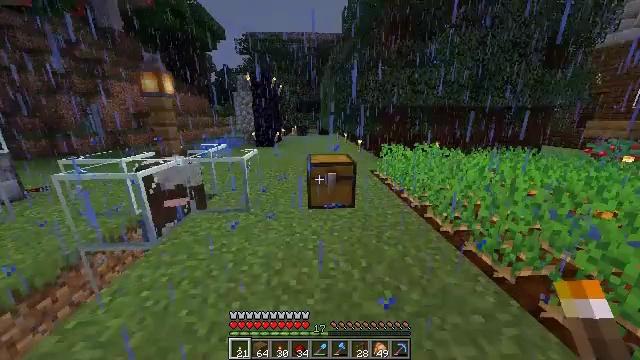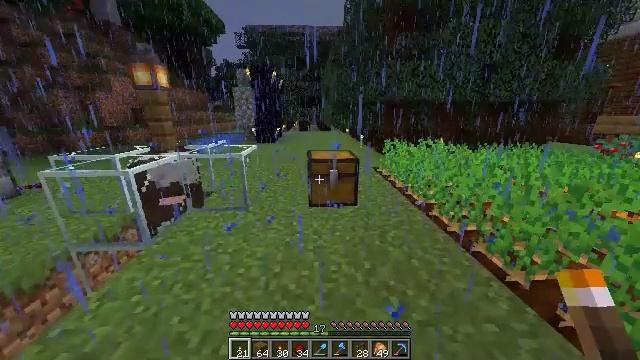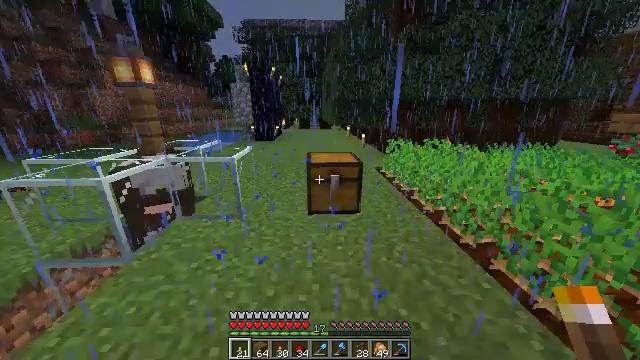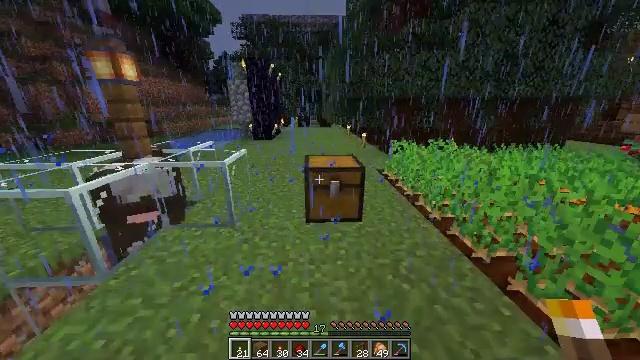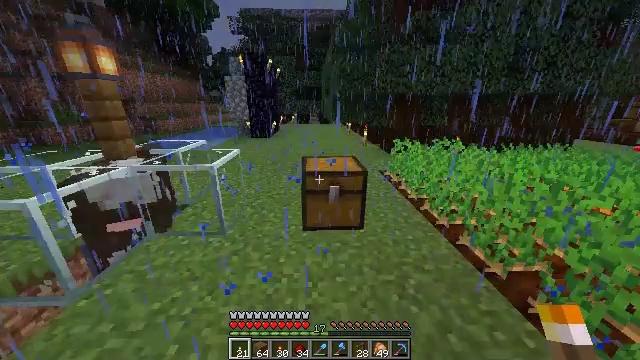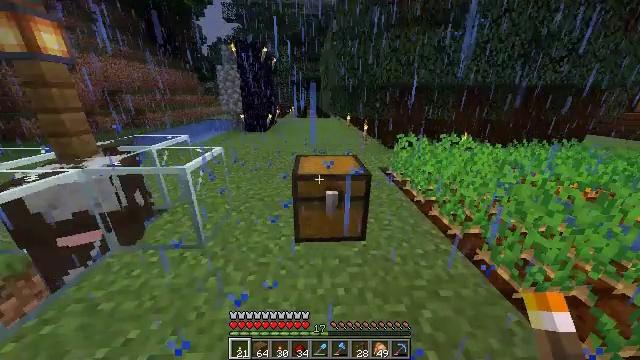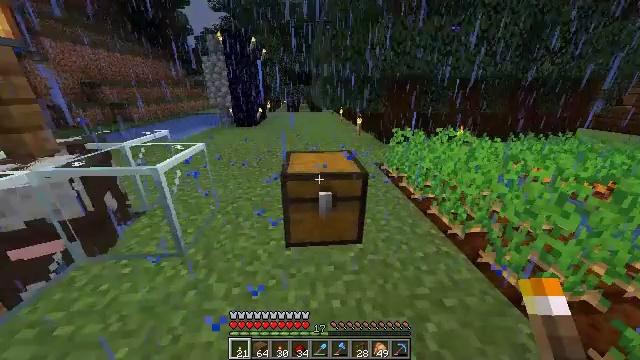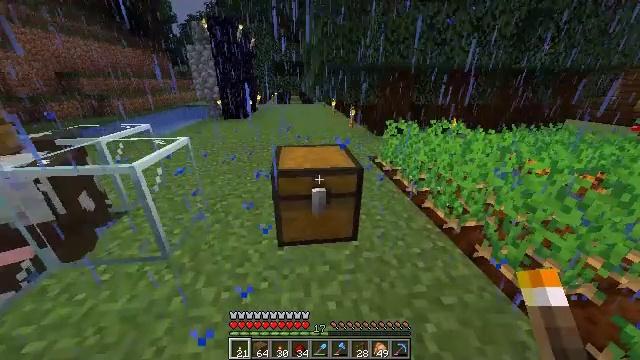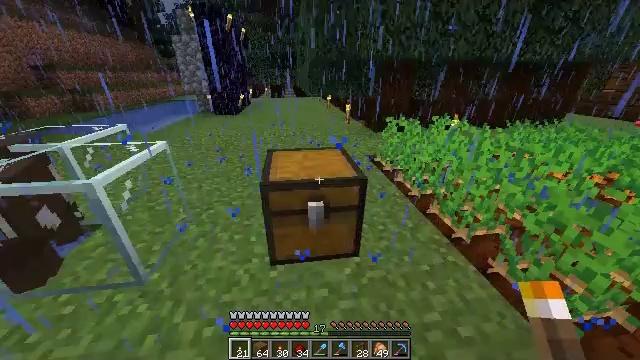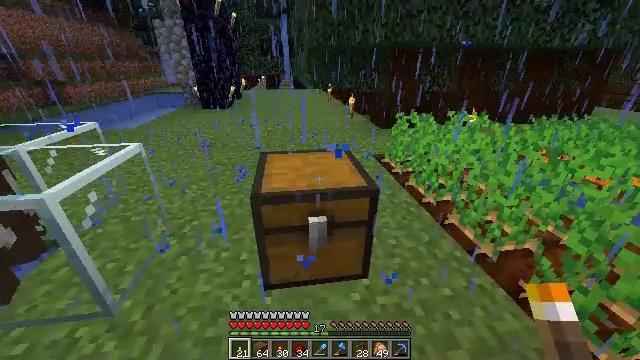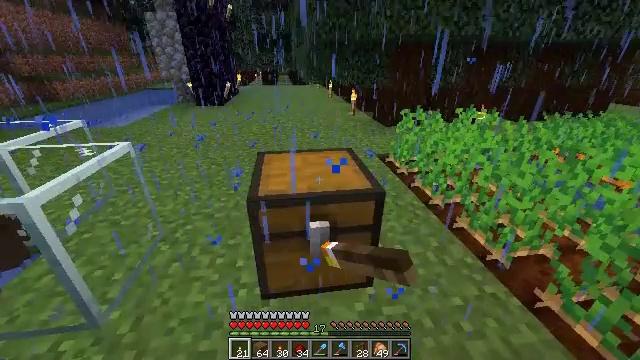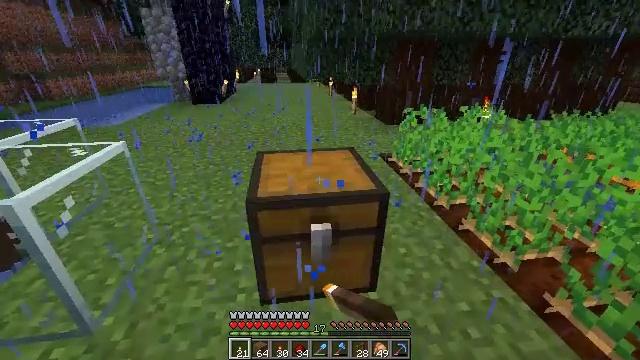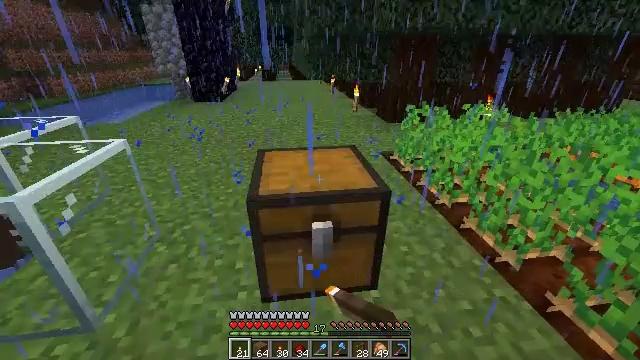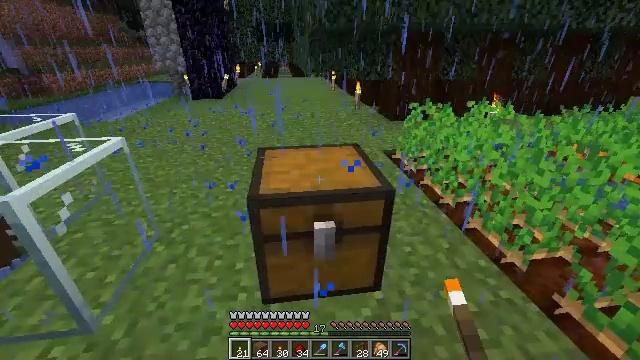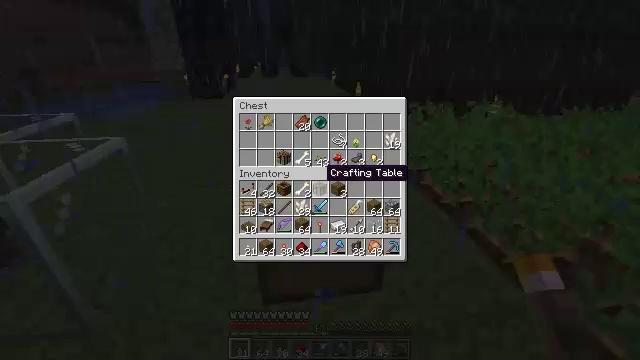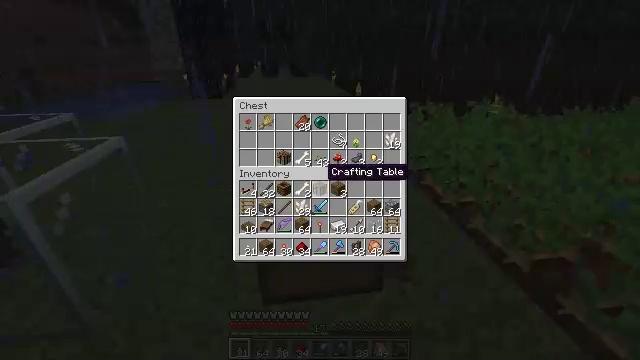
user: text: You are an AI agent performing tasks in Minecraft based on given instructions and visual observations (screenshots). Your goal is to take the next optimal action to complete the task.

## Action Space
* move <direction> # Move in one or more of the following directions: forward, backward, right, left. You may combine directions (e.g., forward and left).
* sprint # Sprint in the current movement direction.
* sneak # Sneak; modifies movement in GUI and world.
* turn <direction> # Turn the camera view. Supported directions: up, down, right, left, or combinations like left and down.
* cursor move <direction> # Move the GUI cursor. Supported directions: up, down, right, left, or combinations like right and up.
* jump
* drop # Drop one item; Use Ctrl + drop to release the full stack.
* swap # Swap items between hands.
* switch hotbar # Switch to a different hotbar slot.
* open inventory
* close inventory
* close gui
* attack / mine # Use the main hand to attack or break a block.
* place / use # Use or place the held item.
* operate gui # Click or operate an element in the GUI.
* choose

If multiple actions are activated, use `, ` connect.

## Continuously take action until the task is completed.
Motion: motion action
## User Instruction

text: Interact with the crafting table to create a spruce pressure plate.
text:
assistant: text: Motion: move forward, turn down
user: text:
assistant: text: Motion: move forward
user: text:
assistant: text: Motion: move forward
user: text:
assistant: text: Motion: move forward
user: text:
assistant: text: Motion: move forward, turn down
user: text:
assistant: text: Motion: move forward, turn right and down
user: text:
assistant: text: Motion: move forward, turn right and down
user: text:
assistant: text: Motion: turn right and down
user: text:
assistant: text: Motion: use / place
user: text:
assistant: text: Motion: use / place
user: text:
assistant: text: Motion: use / place
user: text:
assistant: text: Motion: use / place
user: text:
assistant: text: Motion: use / place
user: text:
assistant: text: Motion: no_op
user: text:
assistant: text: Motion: no_op
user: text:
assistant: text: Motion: no_op
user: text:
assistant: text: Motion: no_op
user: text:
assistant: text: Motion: no_op
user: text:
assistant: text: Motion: no_op
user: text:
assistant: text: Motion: no_op
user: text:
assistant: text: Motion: no_op
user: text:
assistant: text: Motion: no_op
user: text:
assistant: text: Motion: no_op
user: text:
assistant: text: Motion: no_op
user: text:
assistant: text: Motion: no_op
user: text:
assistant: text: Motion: no_op
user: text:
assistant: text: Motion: no_op
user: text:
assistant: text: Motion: no_op
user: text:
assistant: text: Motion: cursor move left
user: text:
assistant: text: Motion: cursor move left and up